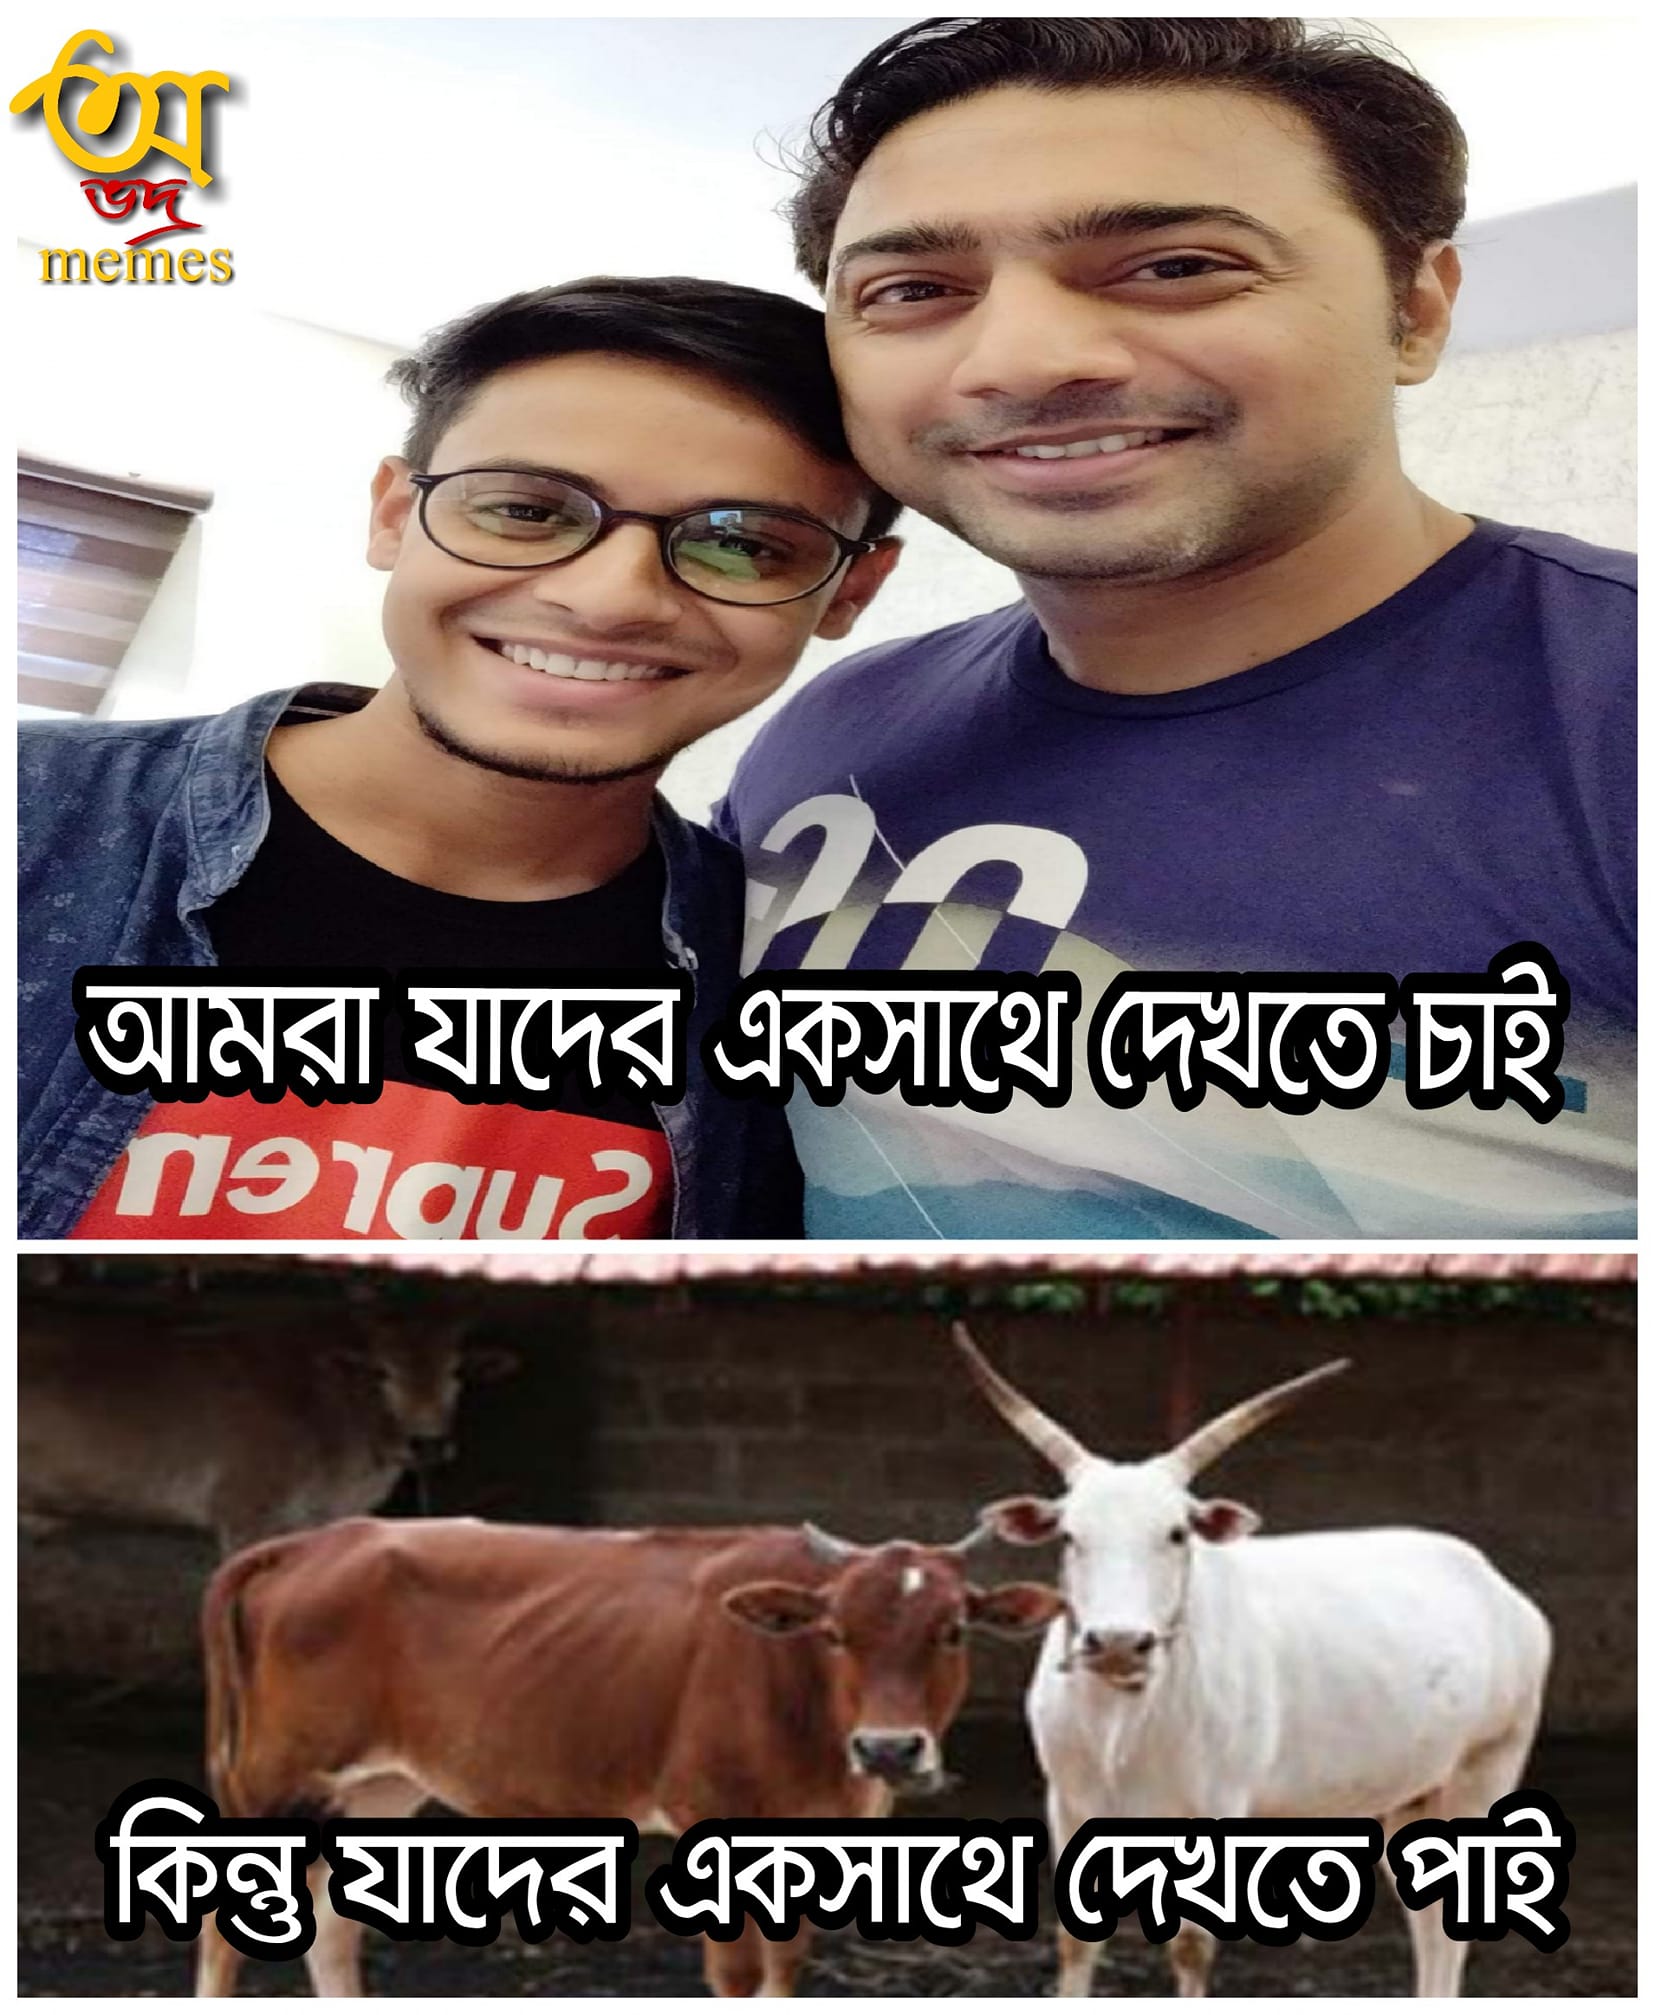
Caption: আমরা যাদের একসাথে দেখতে চাই     কিন্তু যাদের একসাথে দেখতে পাই
Label: hate